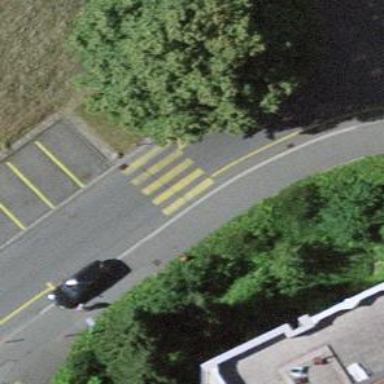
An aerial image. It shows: Uncontrolled zebra crossing with zebra markings.